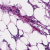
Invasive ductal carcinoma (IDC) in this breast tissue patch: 0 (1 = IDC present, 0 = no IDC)